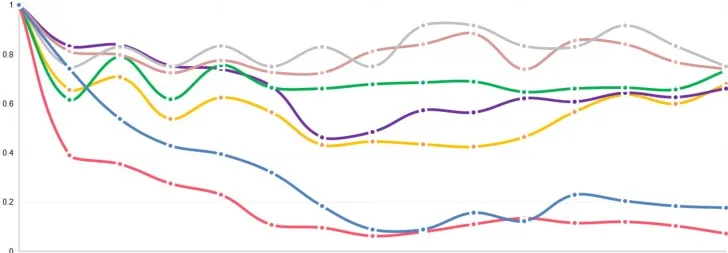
The serum concentrations of IgA, IgG, IgM, RF, ESR, C3, and C4 were measured before and after each treatment session, as well as at each follow-up time point. The laboratory indices before treatment were normalized to a value of 1.
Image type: pathology (gram)